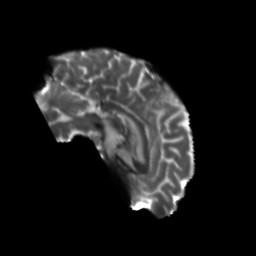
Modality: T2w
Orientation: sagittal
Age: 48
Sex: male
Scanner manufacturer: siemens
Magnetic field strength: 3 T
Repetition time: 5.25 s
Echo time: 0.08 s